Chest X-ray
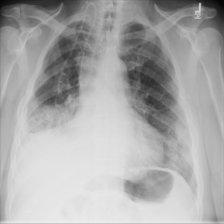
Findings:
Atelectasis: negative
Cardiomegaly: negative
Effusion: negative
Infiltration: negative
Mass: negative
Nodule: negative
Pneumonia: negative
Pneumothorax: negative
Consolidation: negative
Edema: negative
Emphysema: negative
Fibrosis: negative
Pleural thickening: negative
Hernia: negative